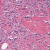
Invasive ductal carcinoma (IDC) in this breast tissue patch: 1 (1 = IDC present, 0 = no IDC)